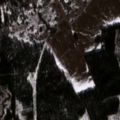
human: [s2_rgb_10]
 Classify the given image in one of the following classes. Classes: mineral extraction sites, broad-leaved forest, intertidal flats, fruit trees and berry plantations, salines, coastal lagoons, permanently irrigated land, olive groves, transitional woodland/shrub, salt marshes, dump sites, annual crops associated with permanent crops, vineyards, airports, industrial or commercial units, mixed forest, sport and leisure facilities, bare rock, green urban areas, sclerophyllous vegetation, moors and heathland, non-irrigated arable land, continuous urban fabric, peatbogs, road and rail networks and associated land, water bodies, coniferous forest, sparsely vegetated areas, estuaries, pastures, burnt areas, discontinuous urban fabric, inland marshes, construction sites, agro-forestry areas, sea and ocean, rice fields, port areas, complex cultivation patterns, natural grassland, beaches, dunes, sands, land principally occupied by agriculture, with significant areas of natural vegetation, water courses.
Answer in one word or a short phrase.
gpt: non-irrigated arable land, land principally occupied by agriculture, with significant areas of natural vegetation, coniferous forest, mixed forest